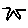
Label: star